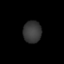
Tissue: lung
Cell type: Epithelial cells
Senescence score: 0.6279
Nuclear area (px): 395
Mean DAPI intensity: 56.765